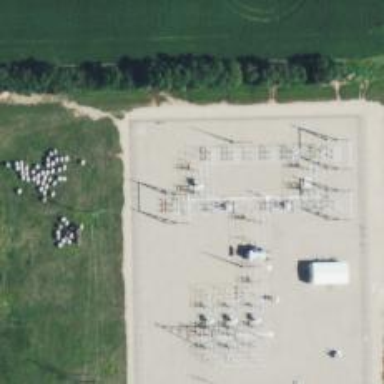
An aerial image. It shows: Switch for power supply.